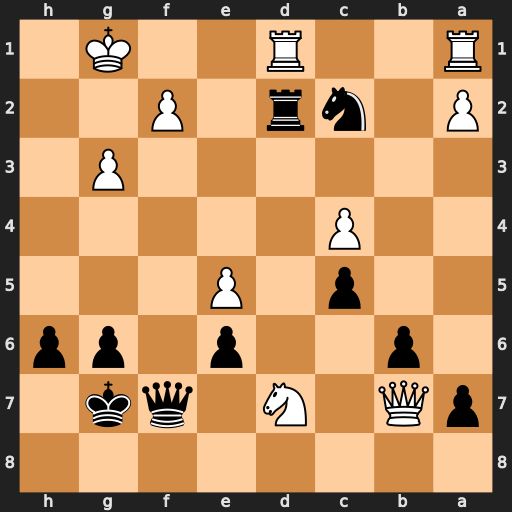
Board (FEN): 8/pQ1N1qk1/1p2p1pp/2p1P3/2P5/6P1/P1nr1P2/R2R2K1
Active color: b
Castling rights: -
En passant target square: -
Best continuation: Qxf2+ Kh1 Qh2#